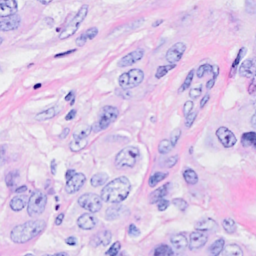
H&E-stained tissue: Breast